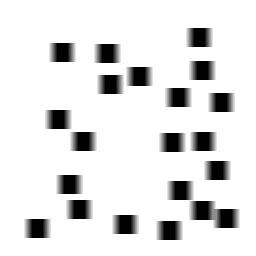
Squares: 21
Triangles: 0
Stars: 0
Total shapes: 21